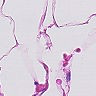
Metastatic tissue present: no